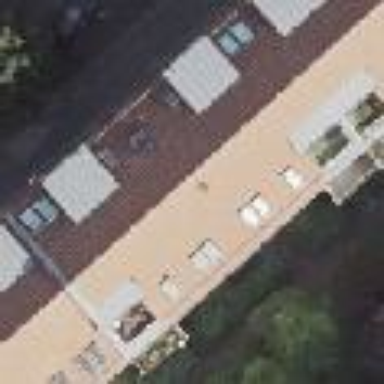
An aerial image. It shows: Hipped roof on apartment building.